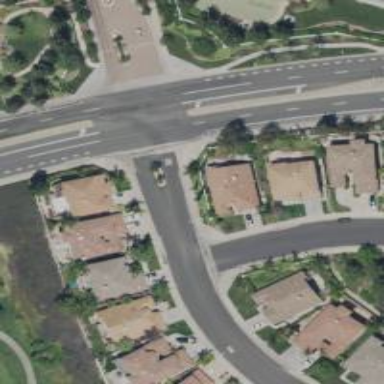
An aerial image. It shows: Secondary road with asphalt surface and separate sidewalk.